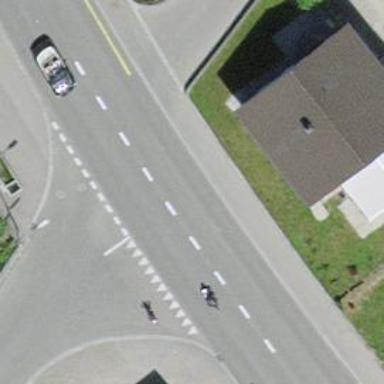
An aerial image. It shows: Secondary road with asphalt surface. It has separate sidewalks on both sides.